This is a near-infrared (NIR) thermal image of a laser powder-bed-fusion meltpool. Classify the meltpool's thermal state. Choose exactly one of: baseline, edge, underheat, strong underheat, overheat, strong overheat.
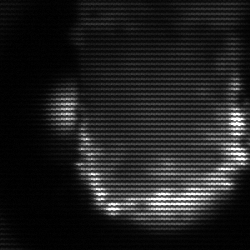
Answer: baseline